The image is a 2-D grayscale rendering of a rotating-machine vibration signal (signal-to-image). Based on the visible evidence, which rotor condition applies: normal, misalignment, unbalance, looseness?
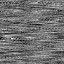
Answer: misalignment